Interaction volume radius: 5 \u00c5
Interaction volume height: 20 \u00c5
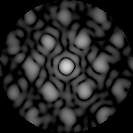
Disorder parameter: 0.4312